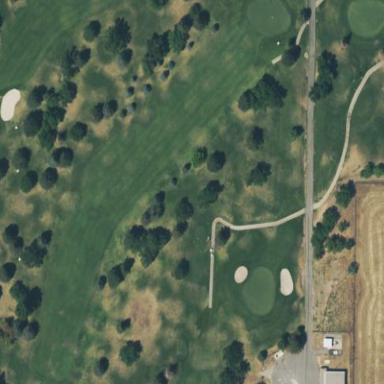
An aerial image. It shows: Well-maintained grass golf fairway that is regularly mowed.